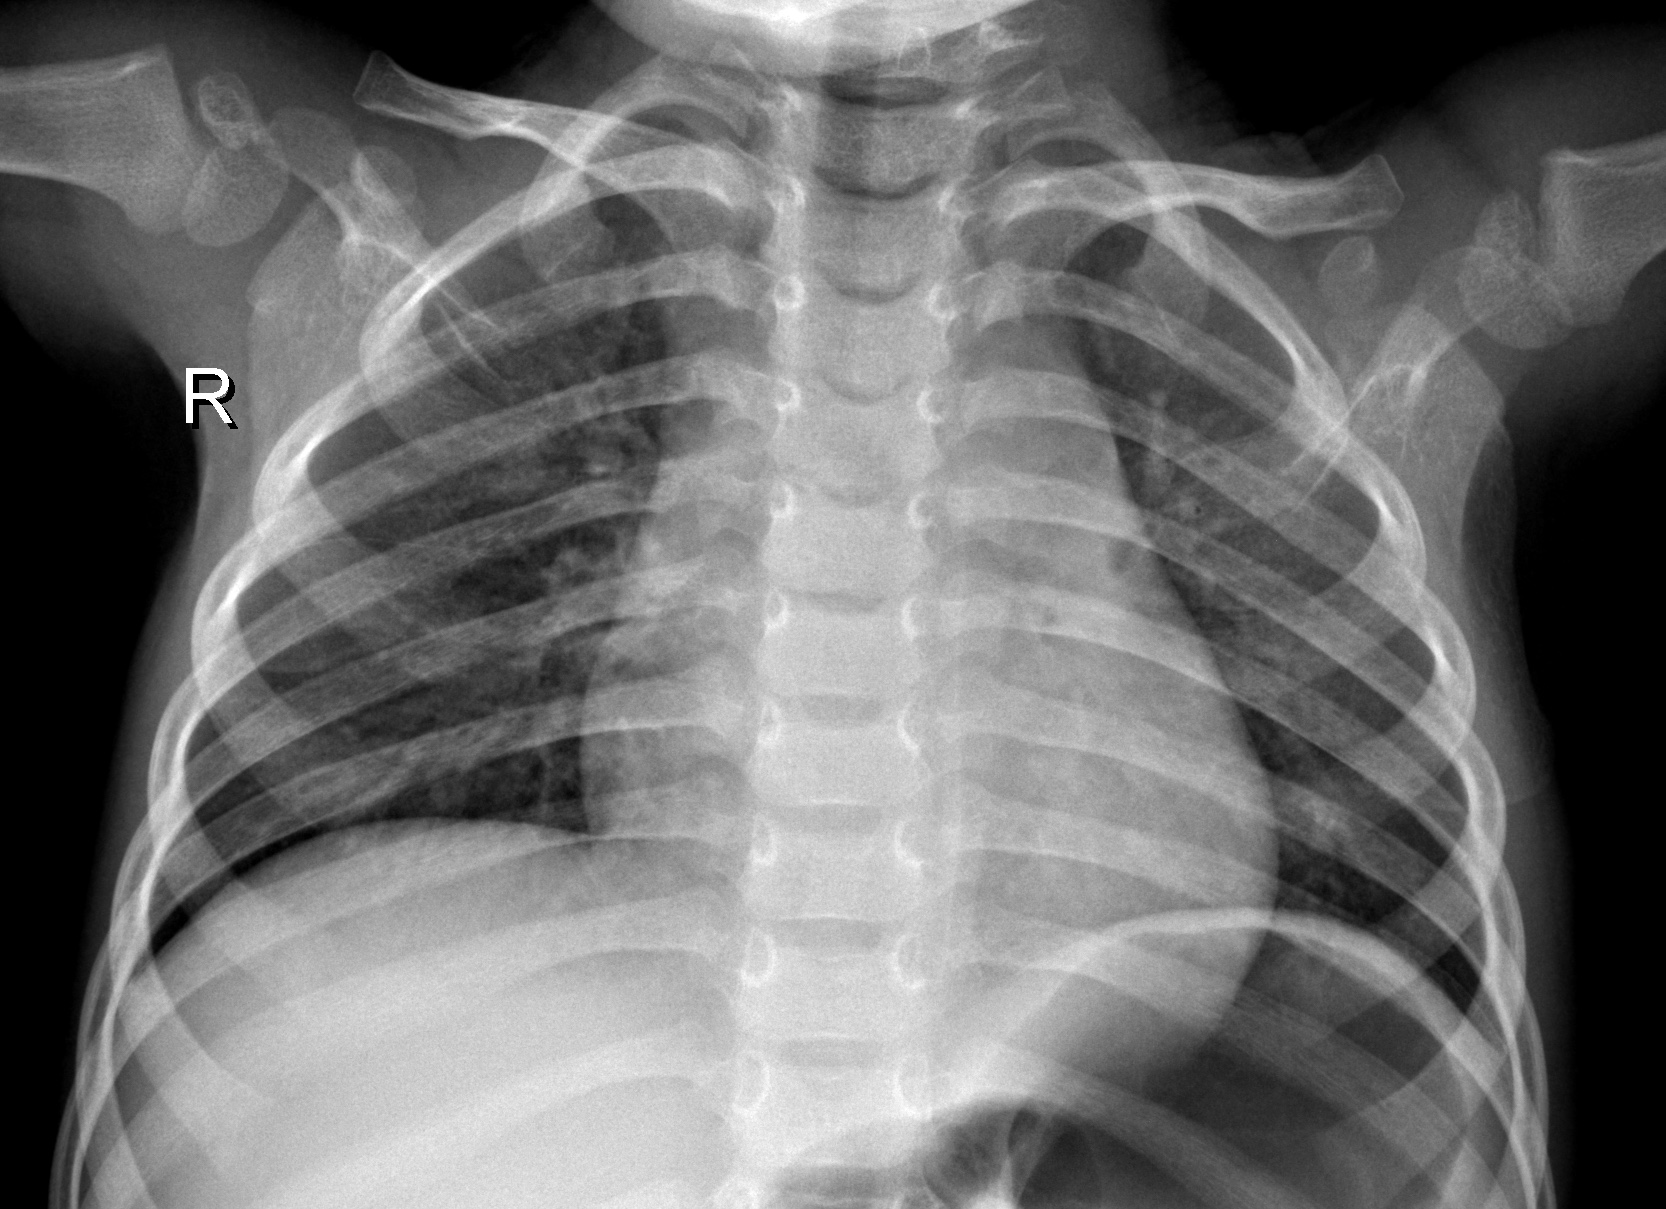
Diagnosis: NORMAL